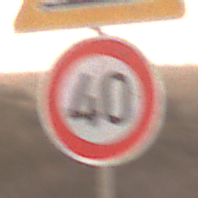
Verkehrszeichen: Geschwindigkeit40
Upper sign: SteinschlagRechts
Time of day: SunriseSunset
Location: Outdoor (Nature)
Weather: PartlyCloudy
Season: NotSpecified
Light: Natural